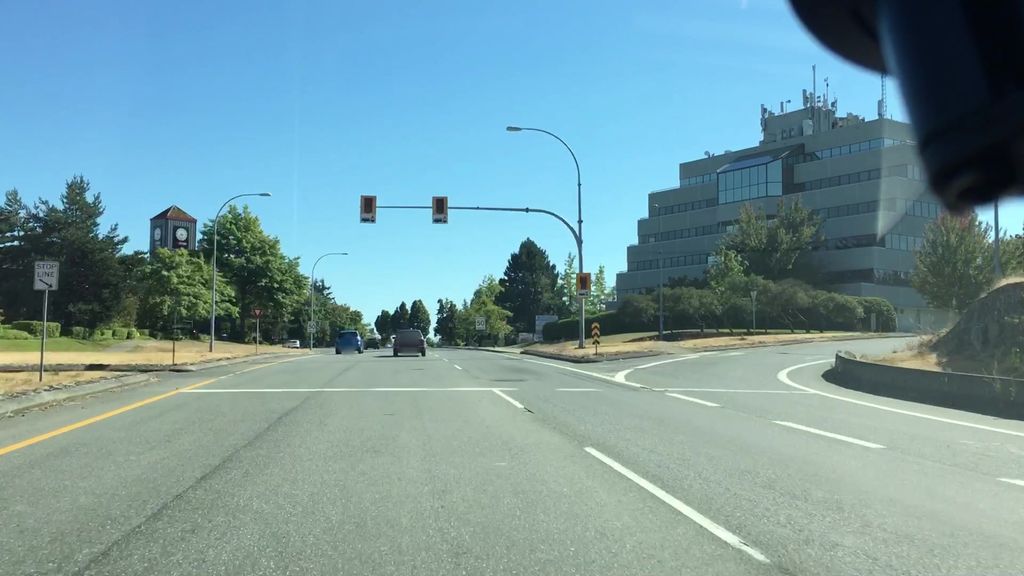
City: victoria